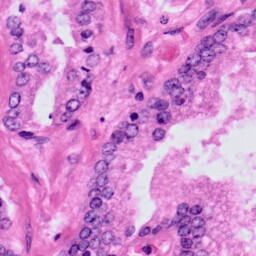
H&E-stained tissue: Prostate